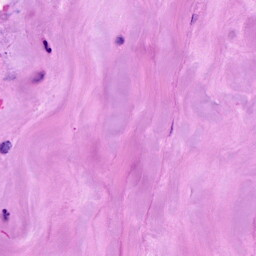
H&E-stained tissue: Breast